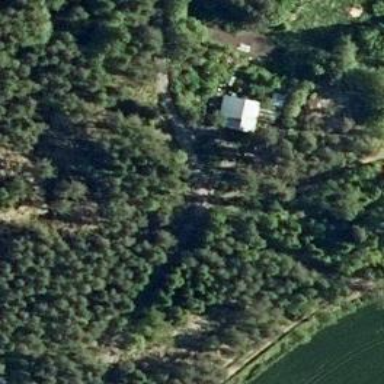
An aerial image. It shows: Driveway.